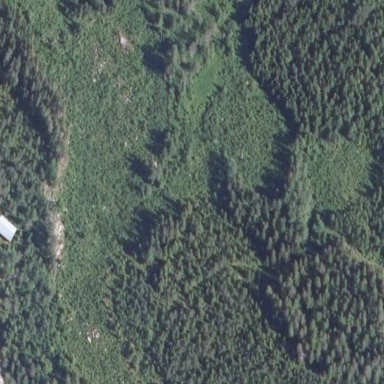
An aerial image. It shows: Clearcut man-made area surrounded by scrub vegetation.